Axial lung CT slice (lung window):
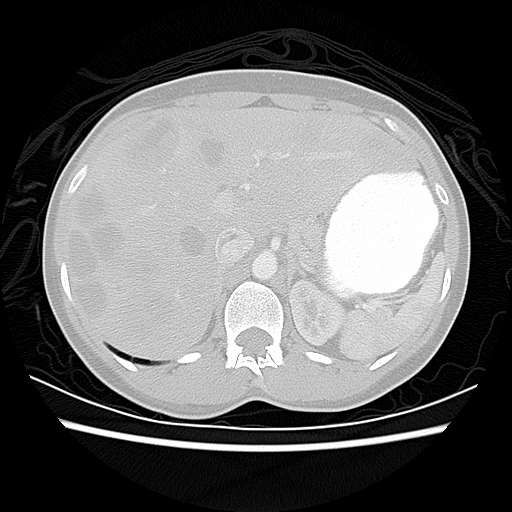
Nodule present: no